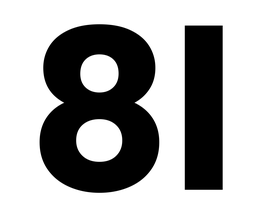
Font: Poppins-Bold